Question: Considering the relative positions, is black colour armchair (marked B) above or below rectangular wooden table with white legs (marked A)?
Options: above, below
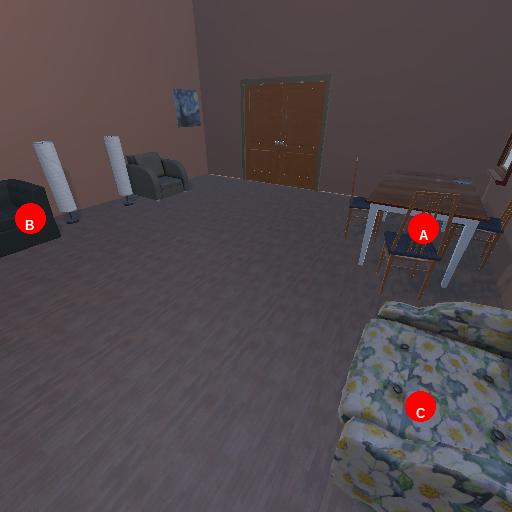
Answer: above